Question: When I do an explain on my query

I see that it has "Using temporary; Using filesort" under "Extra" for the first row. I understand this is bad but I don't know what exactly it means or how to fix it.
If you want to see my query, here's a more general question I asked about the same query: <URL>.
For reference, the query involves 24 tables and 23 joins.
My questions now are:
- -
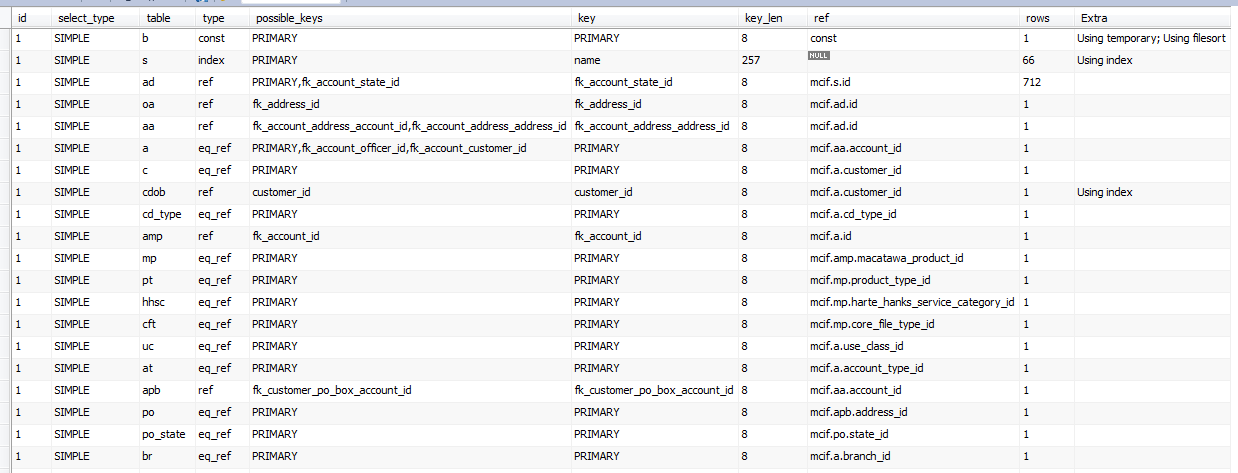
Answer: As said already, "using filesort" and "using temporary" do not always imply bad performance.
<URL> are some basic guidelines for improving performance of ORDER BY statements. The highlights:
> If you want to increase ORDER BY speed, check whether you can get MySQL to use indexes rather than an extra sorting phase. If this is not possible, you can try the following strategies:Increase the size of the
sort_buffer_size variable.Increase the size of the
read_rnd_buffer_size variable.Use less RAM per row by declaring columns only as large as they need to be to hold the values stored in them. For example, CHAR(16) is better than CHAR(200) if values never exceed 16 characters.
First try to use indices (make sure the fields you are sorting by have indices). Note that increasing the system variables <URL> can also have a negative effect on other queries - consider setting them specifically for the session you need them for and leave them at default for all other sessions.